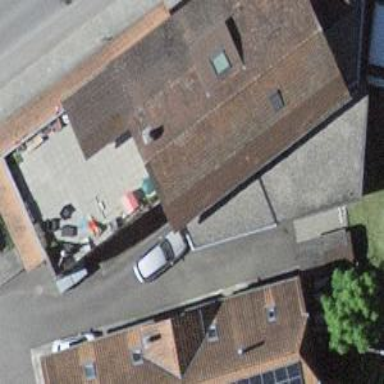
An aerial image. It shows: Residential building.